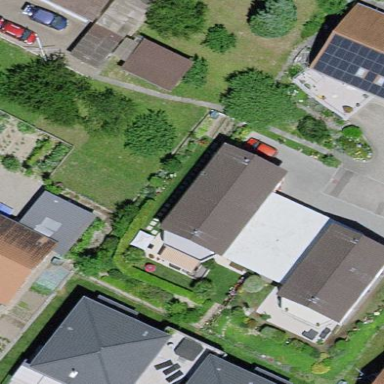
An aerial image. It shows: Residential building.